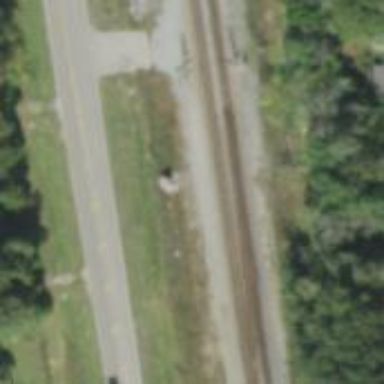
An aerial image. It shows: Junction on the railway.